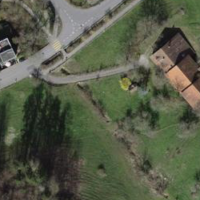
EUNIS habitat code: 55
Species observed at this site:
Cardamine pratensis